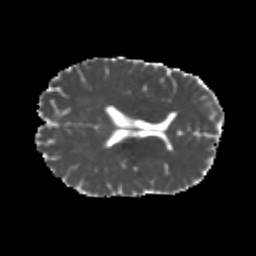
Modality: MD
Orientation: axial
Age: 24
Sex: male
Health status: healthy
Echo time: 0.074 s